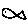
Label: fish